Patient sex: M
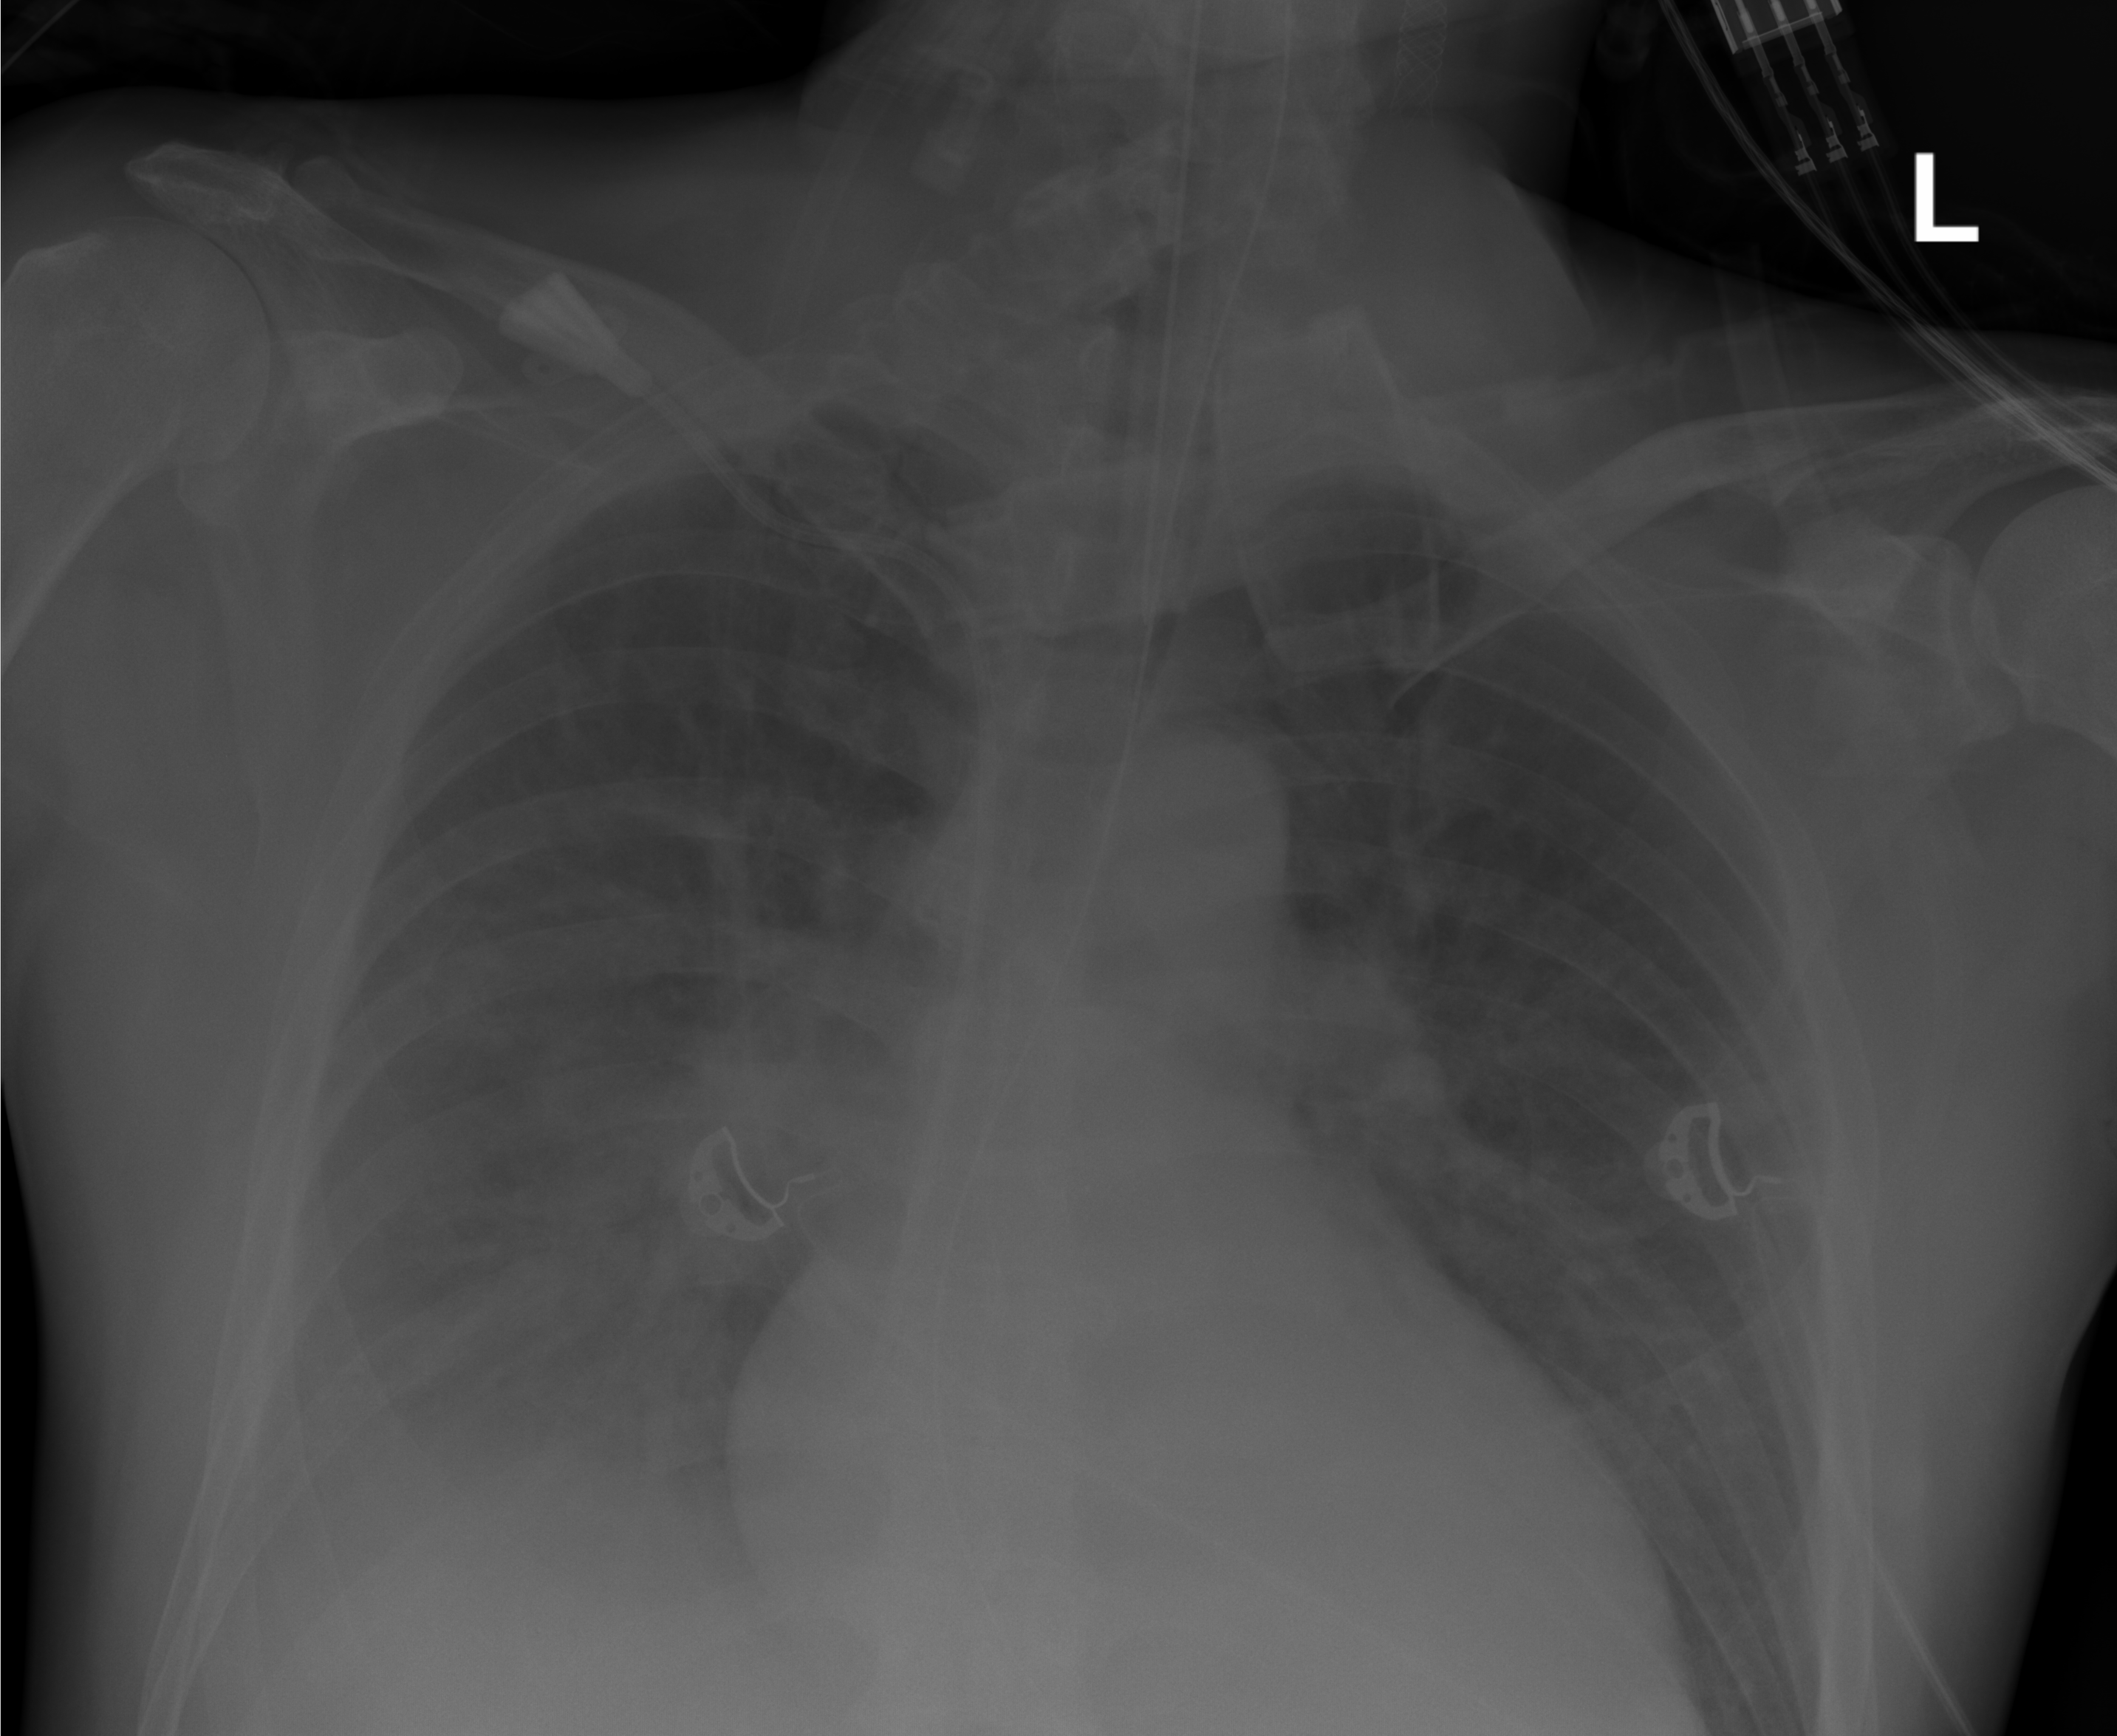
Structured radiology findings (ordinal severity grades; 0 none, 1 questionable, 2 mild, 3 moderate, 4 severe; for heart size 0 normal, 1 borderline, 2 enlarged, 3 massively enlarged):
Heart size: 2
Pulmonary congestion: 3
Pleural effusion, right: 2
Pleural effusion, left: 1
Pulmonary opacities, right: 2
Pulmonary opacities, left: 2
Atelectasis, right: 2
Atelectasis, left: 2